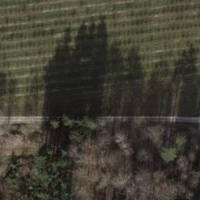
EUNIS habitat code: 41
Species observed at this site:
Stictoleptura rubra